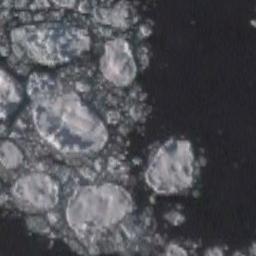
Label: sea_ice